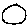
Label: circle